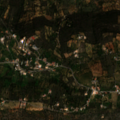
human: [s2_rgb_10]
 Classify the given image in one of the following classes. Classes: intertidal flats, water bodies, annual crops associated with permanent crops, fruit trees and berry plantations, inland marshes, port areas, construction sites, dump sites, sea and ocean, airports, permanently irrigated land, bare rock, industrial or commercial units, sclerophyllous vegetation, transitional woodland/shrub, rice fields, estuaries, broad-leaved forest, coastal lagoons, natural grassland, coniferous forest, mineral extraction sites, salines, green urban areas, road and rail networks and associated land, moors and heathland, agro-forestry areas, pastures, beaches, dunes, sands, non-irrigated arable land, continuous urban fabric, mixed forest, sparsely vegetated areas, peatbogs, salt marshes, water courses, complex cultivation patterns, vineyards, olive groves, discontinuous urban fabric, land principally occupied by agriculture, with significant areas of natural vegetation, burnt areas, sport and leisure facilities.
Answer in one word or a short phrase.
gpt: olive groves, sclerophyllous vegetation, transitional woodland/shrub